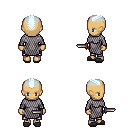
a pixel art fantasy rpg character, female body template, human, tanned skin, chain mail, metal pants, white cyan short mohawk hairstyle, gray slippers, dagger, four views (front, back, left, right), 2x2 character sprite sheet, small pixel art, hard edges, no anti-aliasing